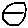
Label: circle